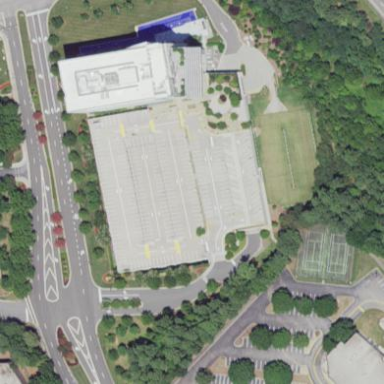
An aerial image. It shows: Multi-storey parking building.